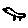
Label: bird